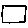
Label: square